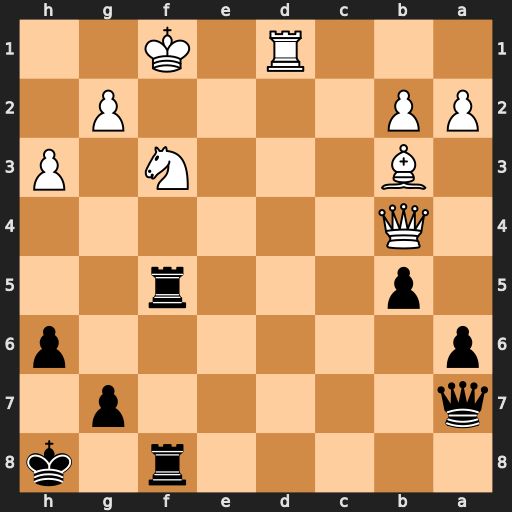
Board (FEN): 5r1k/q5p1/p6p/1p3r2/1Q6/1B3N1P/PP4P1/3R1K2
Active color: b
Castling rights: -
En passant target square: -
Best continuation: Rxf3+ gxf3 Rxf3+ Kg2 Qf2+ Kh1 Rxh3#